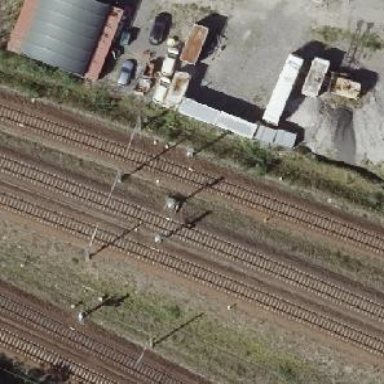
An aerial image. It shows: Railway signal.